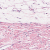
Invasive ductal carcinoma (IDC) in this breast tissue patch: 0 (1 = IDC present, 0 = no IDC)